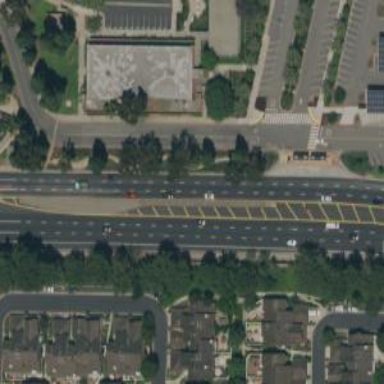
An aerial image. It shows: Asphalt road classified as trunk highway.